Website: crate-barrel
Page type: billing-address
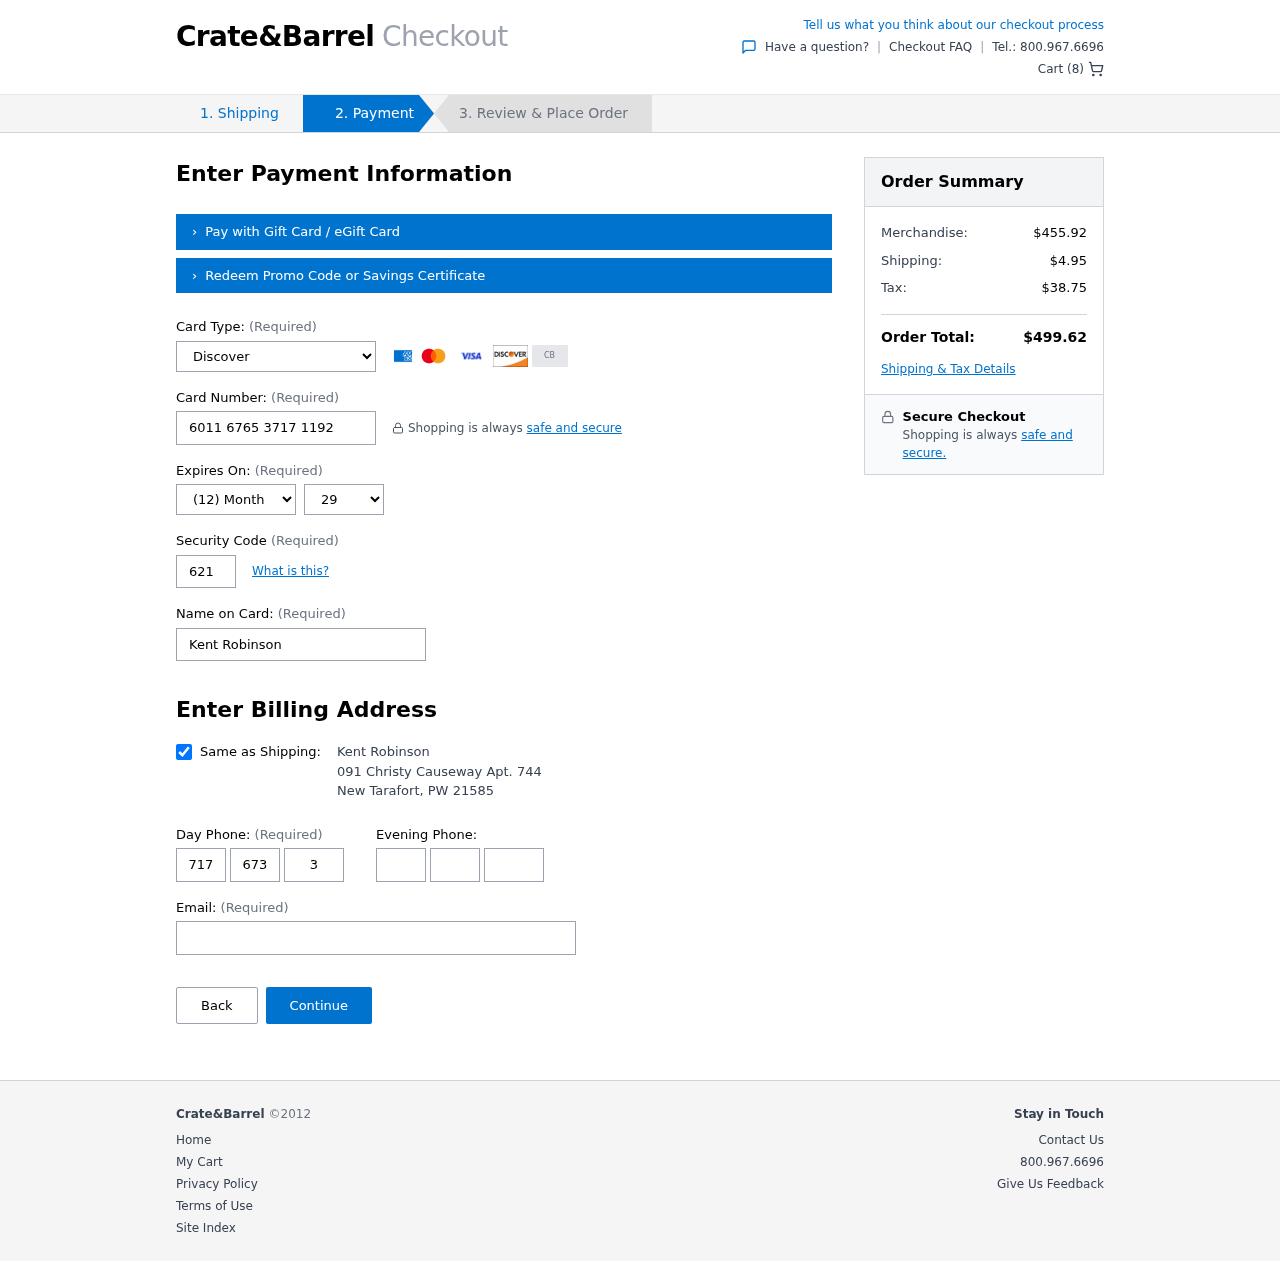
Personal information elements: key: PII_CARD_CVV
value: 621
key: PII_CARD_EXPIRY_MONTH
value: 12
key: PII_CARD_EXPIRY_YEAR
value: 29
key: PII_CARD_NUMBER
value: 6011 6765 3717 1192
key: PII_CARD_TYPE
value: Discover
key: PII_CITY
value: New Tarafort
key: PII_EMAIL
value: krobinson@gmail.com
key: PII_FULLNAME
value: Kent Robinson
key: PII_PHONE_AREA
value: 717
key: PII_PHONE_PREFIX
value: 673
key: PII_PHONE_SUFFIX
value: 3952
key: PII_POSTCODE
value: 21585
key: PII_STATE_ABBR
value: PW
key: PII_STREET
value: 091 Christy Causeway Apt. 744
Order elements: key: ORDER_NUM_ITEMS
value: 8
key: ORDER_SUBTOTAL
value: $455.92
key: ORDER_SHIPPING_COST
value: $4.95
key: ORDER_TAX
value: $38.75
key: ORDER_TOTAL
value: $499.62